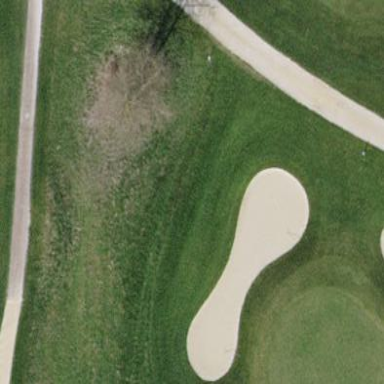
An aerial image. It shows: Golf bunker filled with sandy terrain.